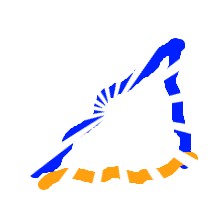
Shape: triangle